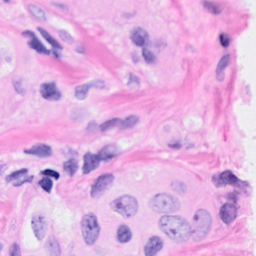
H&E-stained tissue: Breast